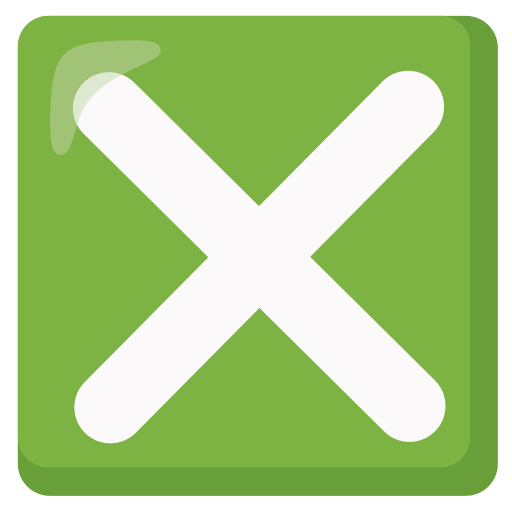
Emoji: ❎